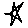
Label: star